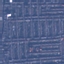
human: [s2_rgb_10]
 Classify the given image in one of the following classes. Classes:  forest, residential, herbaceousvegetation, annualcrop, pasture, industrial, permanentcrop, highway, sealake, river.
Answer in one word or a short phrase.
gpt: Residential